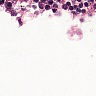
Metastatic tissue present: yes